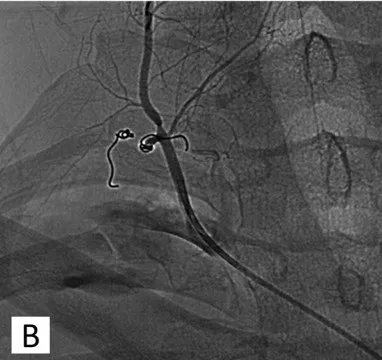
Embolisation with spirals. The first Fig. The second angiographic image (b) demonstrated the closure of the haemorrhagic vessels and the patency of the radiculo-medullary spinal branch. The typical longitudinal course of the anterior spinal artery is shown in the right frame, where it runs in parallel to the spinal processes of the vertebrae.
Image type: radiology (x_ray)